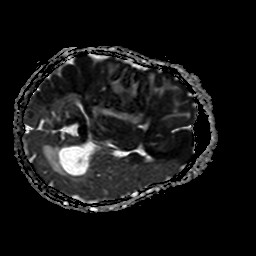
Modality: ADC
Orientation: axial
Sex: female
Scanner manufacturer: philips
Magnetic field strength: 1.5 T
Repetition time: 3.651 s
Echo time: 0.09255 s